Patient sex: M
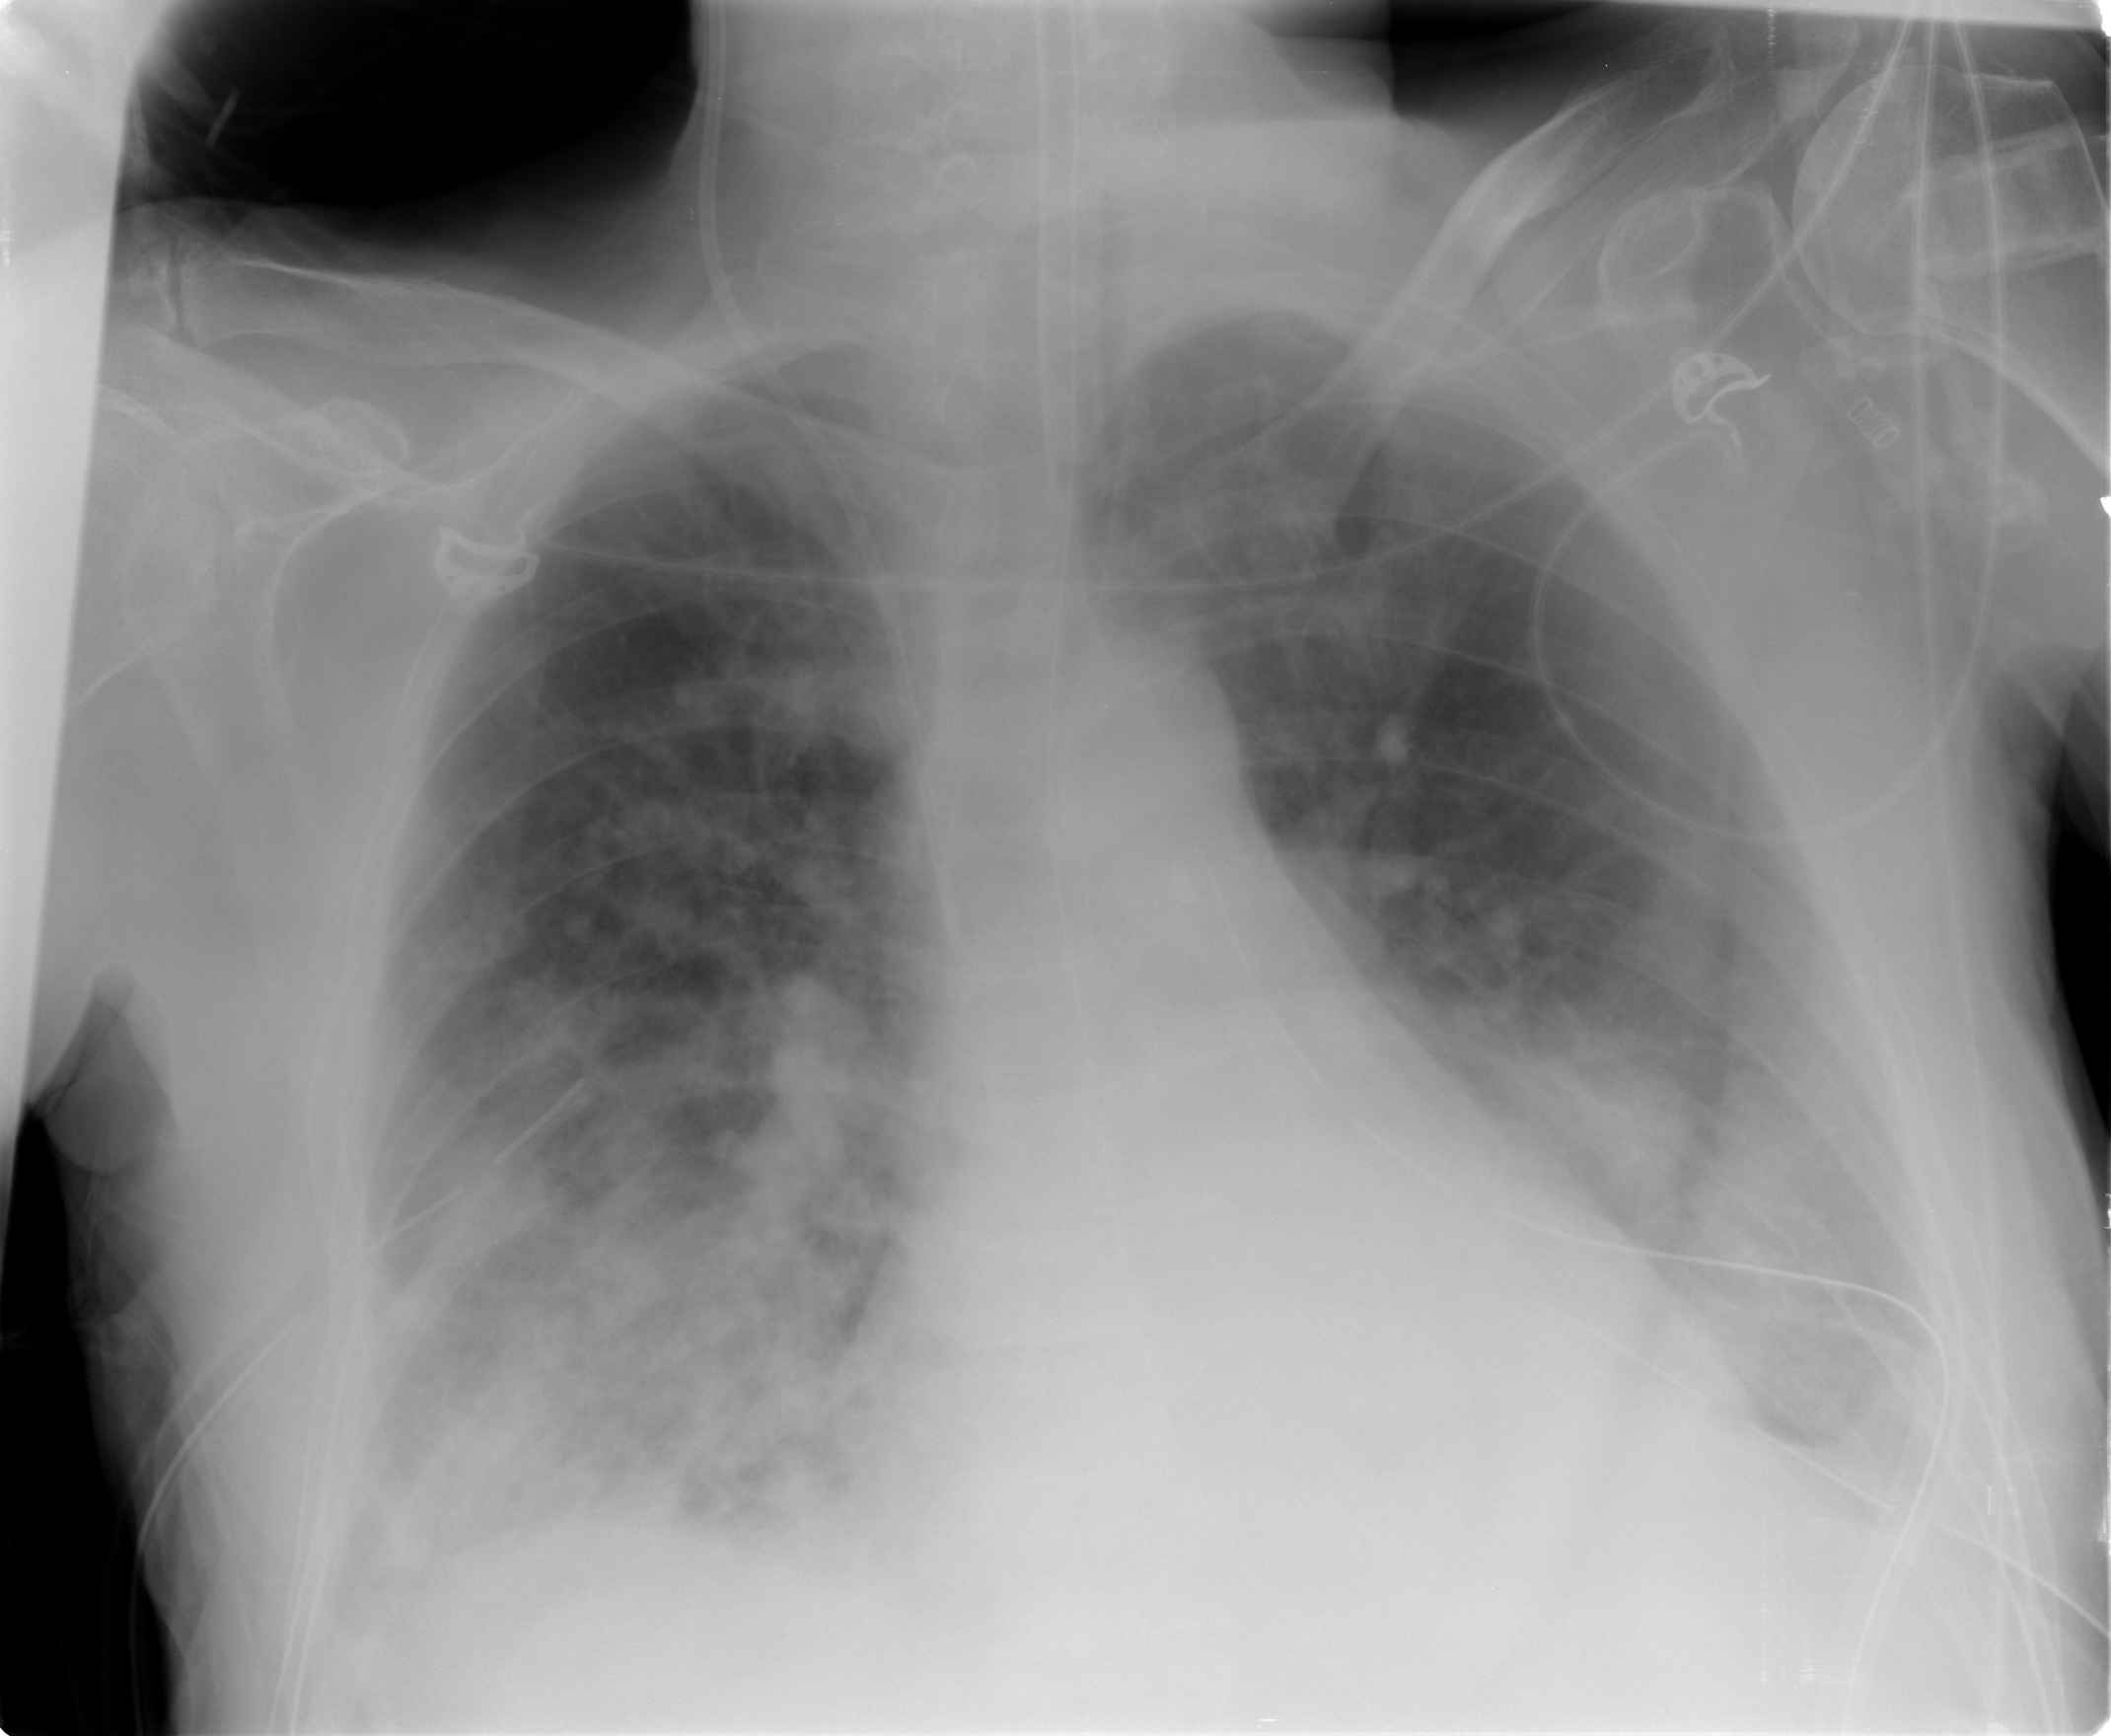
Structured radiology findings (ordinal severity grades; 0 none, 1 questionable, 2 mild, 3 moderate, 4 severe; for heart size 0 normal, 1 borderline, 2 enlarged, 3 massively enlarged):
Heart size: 2
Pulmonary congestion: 2
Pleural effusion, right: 2
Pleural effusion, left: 2
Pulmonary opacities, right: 3
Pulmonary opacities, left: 3
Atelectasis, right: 2
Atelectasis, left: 2